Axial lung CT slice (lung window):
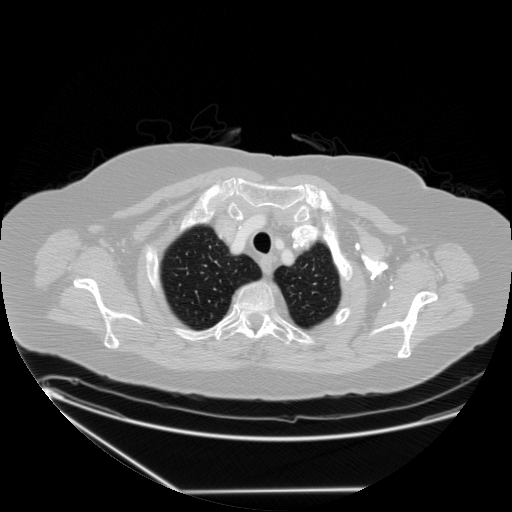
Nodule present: no